Field crop: maize
Growth stage: 2
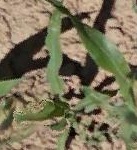
Species: maize